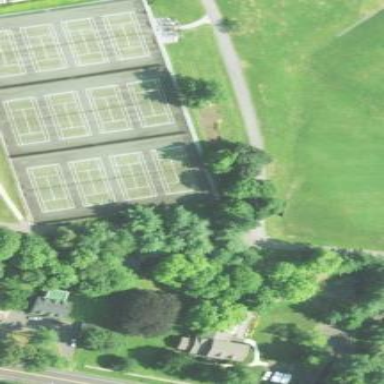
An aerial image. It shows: Tennis court on the leisure land pitch.